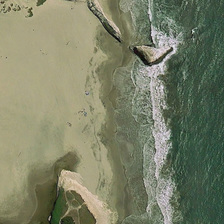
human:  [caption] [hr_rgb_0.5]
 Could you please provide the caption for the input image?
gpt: there are rocks on the beach .

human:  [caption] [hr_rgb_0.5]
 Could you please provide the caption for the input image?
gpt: the neat and flat beach has a grassland at its coner .

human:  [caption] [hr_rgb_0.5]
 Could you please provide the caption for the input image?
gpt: there are rocks on the beach .

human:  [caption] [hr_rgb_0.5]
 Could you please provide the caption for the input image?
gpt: a beach with some rocks and dark green sea .

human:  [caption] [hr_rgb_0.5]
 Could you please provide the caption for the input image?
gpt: a piece of yellow beach is near a piece of green ocean with white waves .